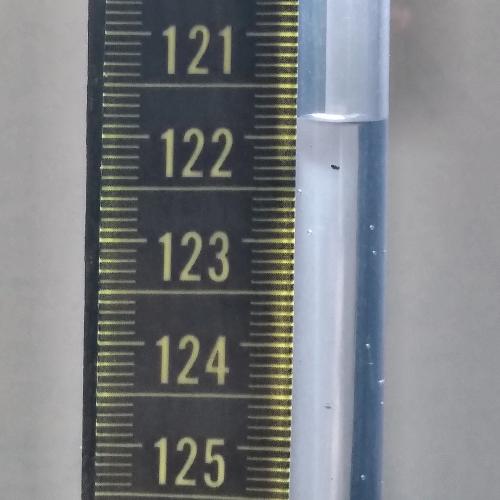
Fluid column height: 121.8 cm